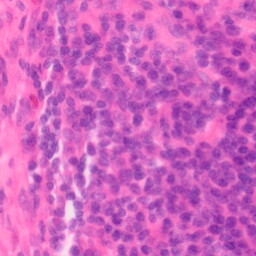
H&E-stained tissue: Colon